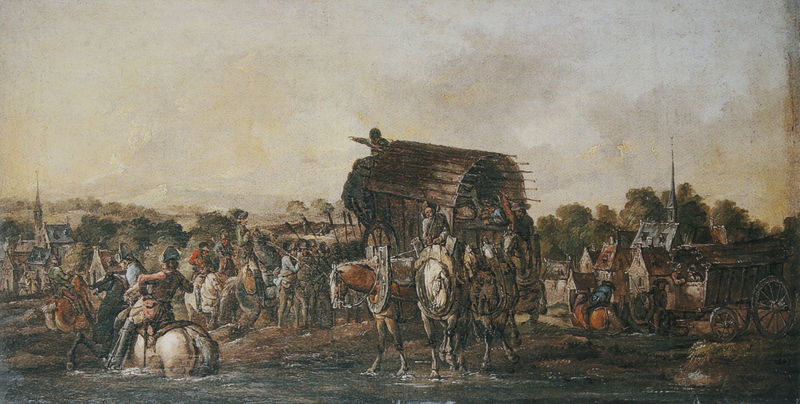
Titel: Soldaten passieren einen Bach
Künstler: Johann Gustav Hoch
Standort: Mainz
Institution: Landesmuseum
Schlagwörter: baum, blau, gemälde, himmel, kampf, kämpfer, mann, meer, wasser, weiß, wolken, bäume, fluss, grün, kirchturm, landschaft, menschen, ocker, see, stadt, teich, ufer, braun, fenster, frankreich, frau, grau, hell, hintergrund, hut, hüte, männer, schwarz, zeichnung, dach, rot, tiere, wolke, beige, haube, leute, menge, kappe, mütze, tod, holland, öl, bach, dämmerung, erde, feld, horizont, häuser, natur, weite, gewässer, kirche, rauch, land, rosa, bauern, karren, kirchturmspitze, pferd, pferde, reiter, räder, turm, turmspitze, reiten, sattel, schweif, zaumzeug, zügel, gischt, hintern, wellen, papier, düster, ort, zwei, berge, gebirge, zug, dorf, dächer, dunst, grafik, sonnenuntergang, rast, amerika, kutsche, kutschen, wagen, böschung, ölgemälde, krieg, querformat, schlacht, soldaten, flucht, kirchen, kirchtürme, schild, helligkeit, türme, waten, geschirr, uniform, waffen, soldat, auflauf, hektik, wägen, schlamm, beutel, tasche, ritter, heer, rüstung, schimmel, ross, reise, brauntöne, kapelle, siedlung, halfter, umzug, zentrum, wagenräder, planwagen, aufbruch, kreig, pferdegespann, vertreibung, gespann, joch, brau, lenker, scheuklappen, wanderung, fahl, bund, waagen, lager, dort, fuhrwerk, leiterwagen, lasten, pferdewagen, begre, kummet, siedler, tross, furt, überquerung, aufgeregt, pferdegeschirr, befehl, sodat, durchquerung, anweisung, felld, ackerwagen, verteibung, schimel, hoirzont, ssee, 19. jh, 1820, retien, #stadt, umzu, perfd